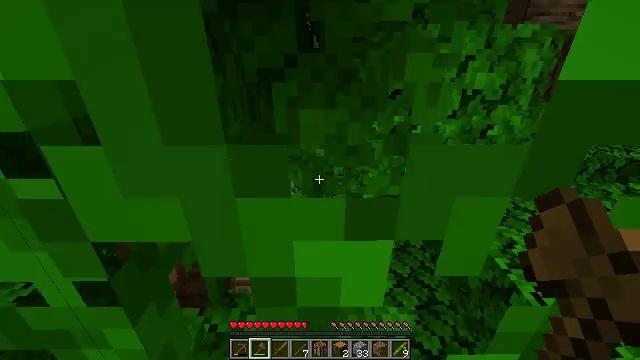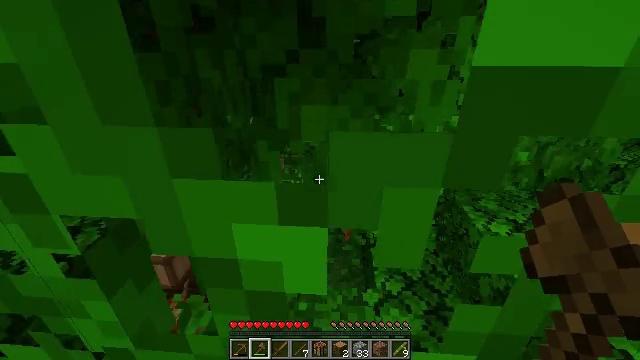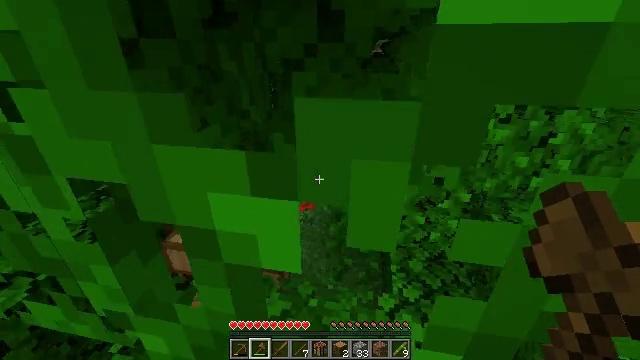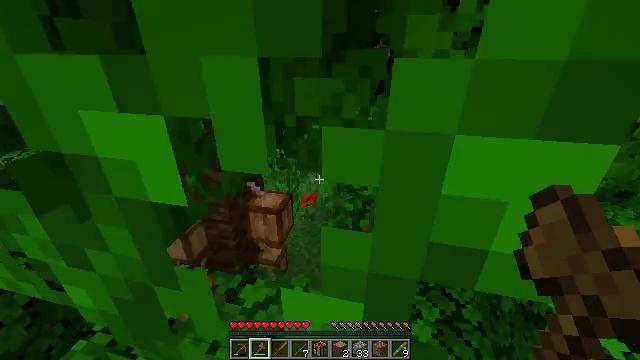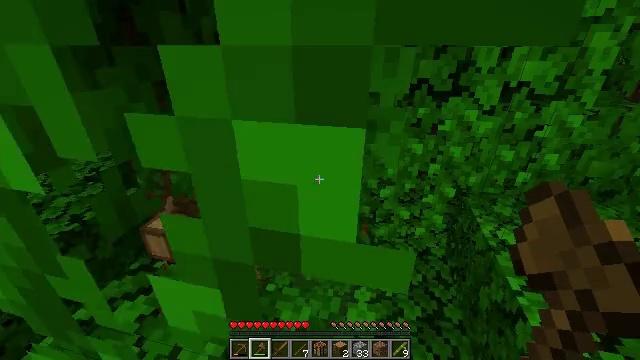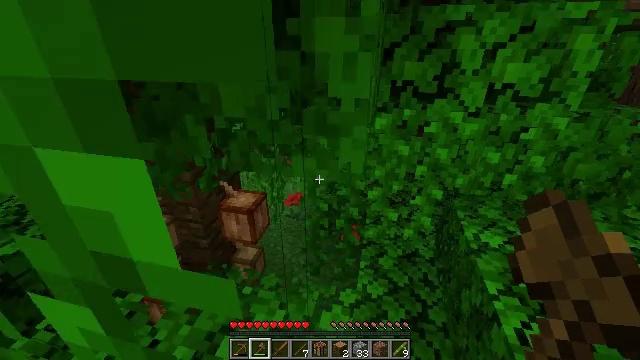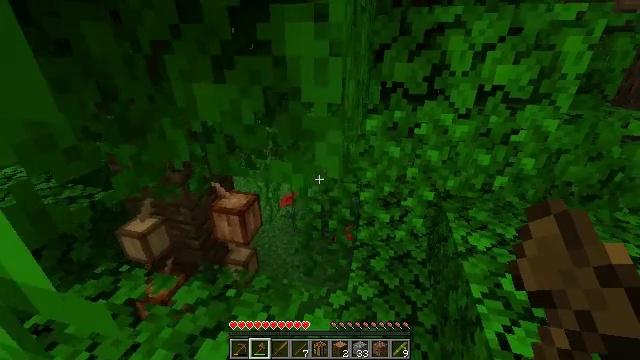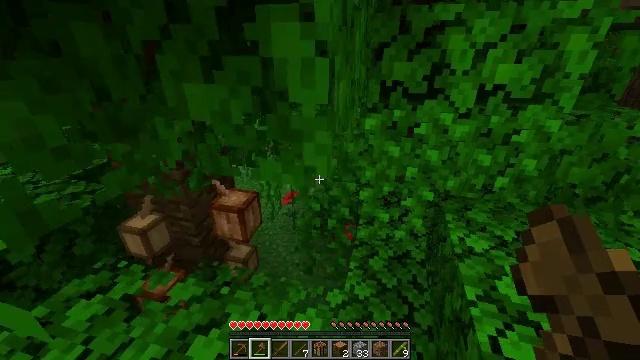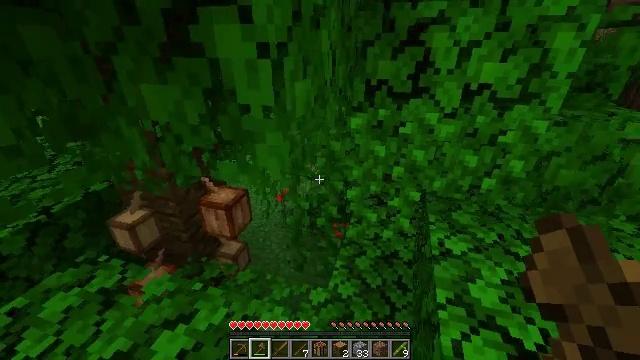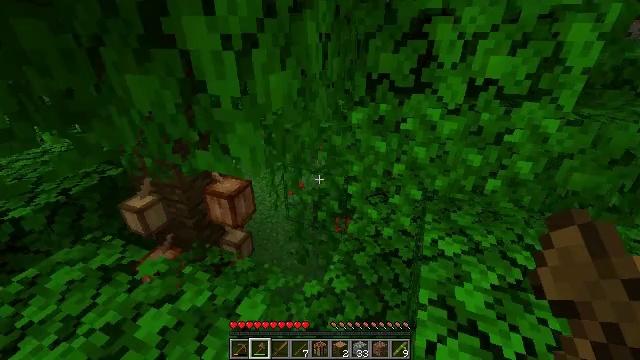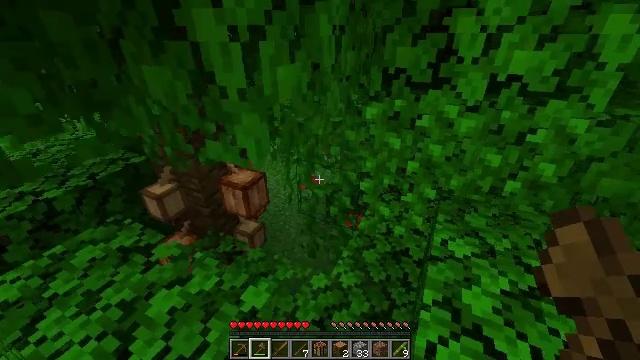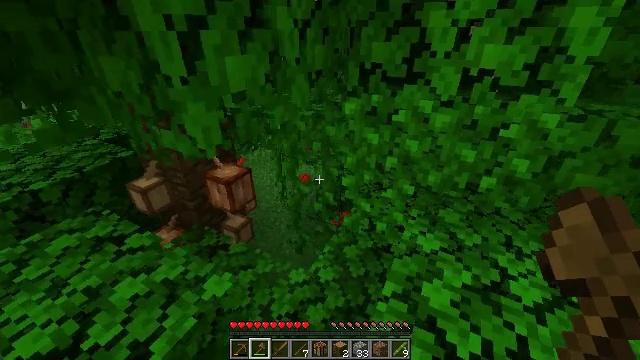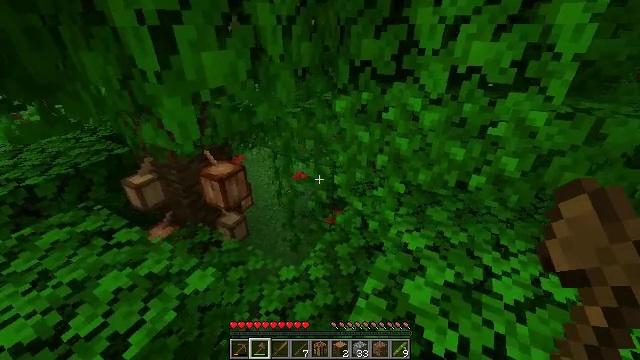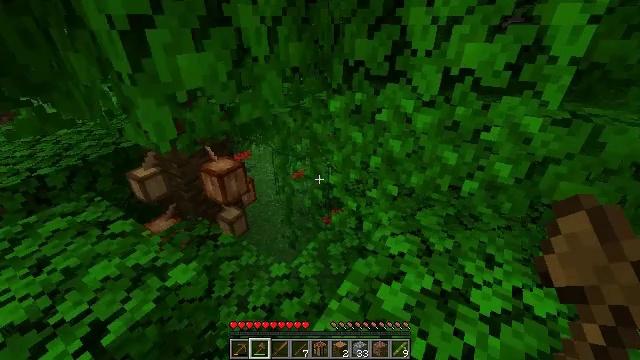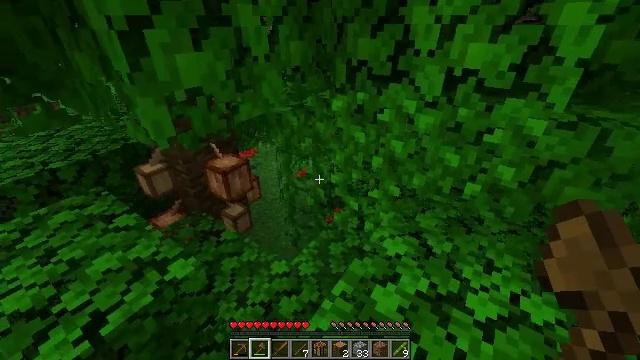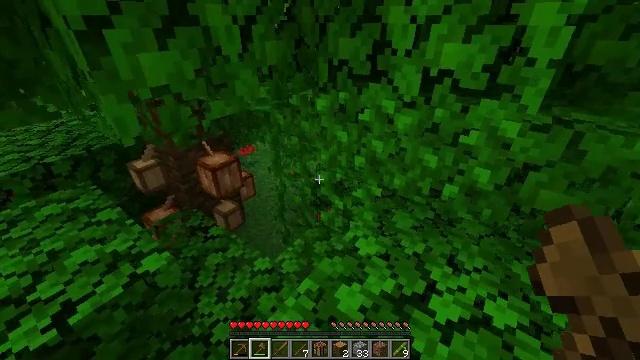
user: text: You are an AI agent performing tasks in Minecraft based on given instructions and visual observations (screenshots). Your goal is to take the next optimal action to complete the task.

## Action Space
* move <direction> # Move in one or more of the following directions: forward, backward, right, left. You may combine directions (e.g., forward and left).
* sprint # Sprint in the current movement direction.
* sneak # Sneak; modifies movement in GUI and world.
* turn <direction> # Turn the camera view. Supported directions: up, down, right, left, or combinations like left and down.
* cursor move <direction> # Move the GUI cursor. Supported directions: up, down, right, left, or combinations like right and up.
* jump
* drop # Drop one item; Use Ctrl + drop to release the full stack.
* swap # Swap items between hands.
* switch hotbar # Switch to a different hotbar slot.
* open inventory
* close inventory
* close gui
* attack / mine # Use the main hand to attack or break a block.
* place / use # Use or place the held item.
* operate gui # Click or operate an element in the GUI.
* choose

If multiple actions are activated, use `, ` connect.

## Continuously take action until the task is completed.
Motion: motion action
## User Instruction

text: Harvest the cocoa pods from the jungle tree.
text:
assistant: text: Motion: move right, turn left
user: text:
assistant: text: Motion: move right, turn left
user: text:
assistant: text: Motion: move right, turn left
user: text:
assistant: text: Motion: move right
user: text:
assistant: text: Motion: move right
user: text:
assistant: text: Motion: move right
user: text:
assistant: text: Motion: move right, turn left
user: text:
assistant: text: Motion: move right, turn left
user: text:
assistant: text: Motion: move right, turn left and down
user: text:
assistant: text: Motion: move right, turn left and down
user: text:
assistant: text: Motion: move right, turn left
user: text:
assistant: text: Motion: move right
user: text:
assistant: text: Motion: move right, turn left
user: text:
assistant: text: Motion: move right, turn left
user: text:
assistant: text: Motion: turn left
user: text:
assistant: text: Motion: no_op
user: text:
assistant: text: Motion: no_op
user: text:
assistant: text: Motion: no_op
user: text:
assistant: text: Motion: no_op
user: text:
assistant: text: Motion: turn left
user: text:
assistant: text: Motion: move forward, turn left
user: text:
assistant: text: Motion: move forward, turn left
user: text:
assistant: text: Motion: move forward, turn left
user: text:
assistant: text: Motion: move forward, turn left
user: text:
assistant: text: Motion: move forward, turn left
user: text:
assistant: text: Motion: move forward, turn left
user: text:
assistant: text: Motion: move forward, turn left
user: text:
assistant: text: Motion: move forward
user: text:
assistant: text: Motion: move forward
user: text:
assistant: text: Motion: move forward